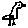
Label: bird